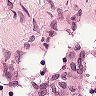
Metastatic tissue present: no